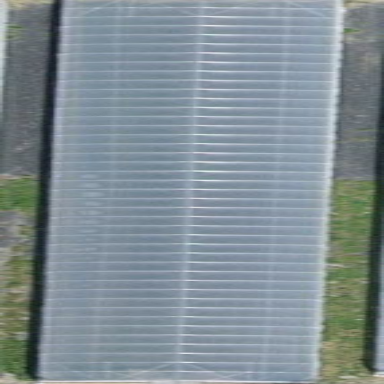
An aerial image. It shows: Greenhouse.